Question: I did an online assessment and I'm trying to understand the results, and here are a few of the questions I did already:
<URL>
<URL>

So the question is this:
I got this one partially right as well, after reading about the subject I would choose just option A and D, can you guys confirm?
Thanks a lot.
Marco
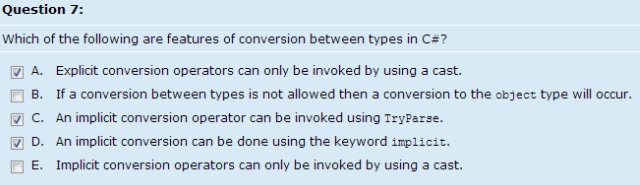
Answer: An implicit conversion does not need a cast:
'''
int a = 10;
long b = a;
'''
An explicit conversion need a cast:
'''
long a = 10;
int b = (int)a;
'''
To (not invoke) an implicit conversion, the 'implicit' keyword is used:
'''
public static implicit operator MyOther(MyThis obj);
'''
To an explicit conversion, the 'explicit' keyword is used:
'''
public static explicit operator MyOther(MyThis obj);
'''
Usually, explicit conversions are used when information might be lost through the conversion, or an exception may occur. For example, converting a 64-bit 'long' integer to a 32-bit 'int' integer might lose the 32 most-significant bits of information.
So, I am sure A is true, B, C and E are false. I don't understand the question for D. If they mean the implicit conversion, then it is false. If they mean the implicit conversion, then it is true.